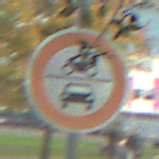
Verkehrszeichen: VerbotKraftfahrzeuge
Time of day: MorningAfternoon
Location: Outdoor (Urban)
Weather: PartlyCloudy
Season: NotSpecified
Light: Natural